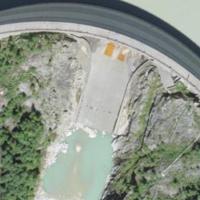
EUNIS habitat code: 50
Species observed at this site:
Ptyonoprogne rupestris
Tichodroma muraria